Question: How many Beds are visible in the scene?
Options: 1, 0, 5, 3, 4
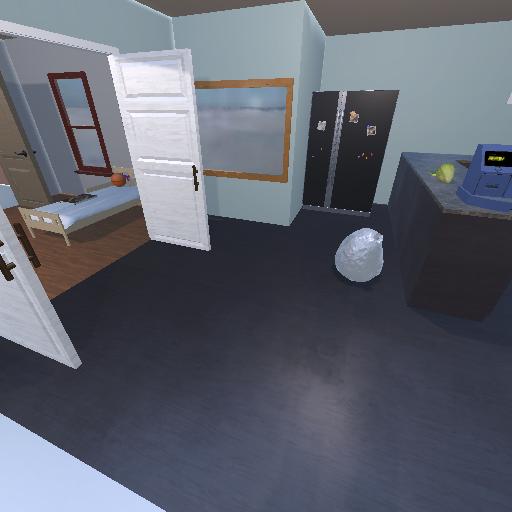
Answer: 1